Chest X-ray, PA view. Patient: 69 years old, sex F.
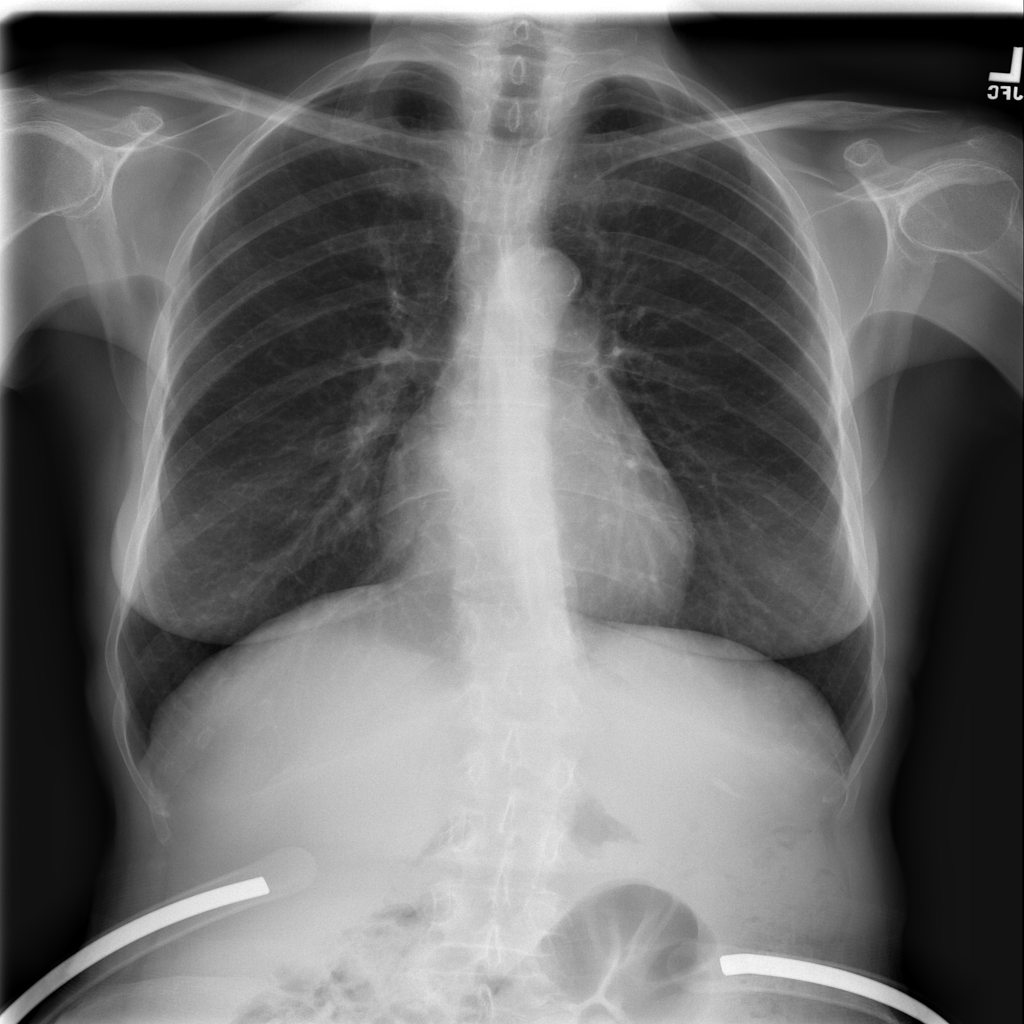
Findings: No Finding